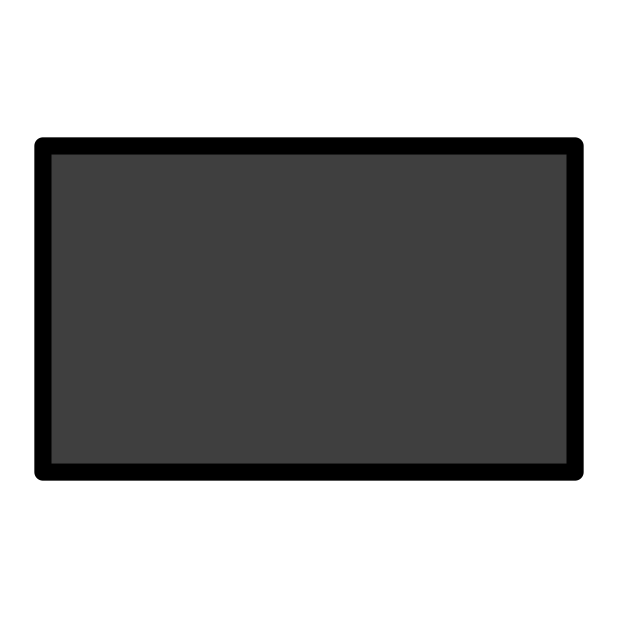
black rectangle